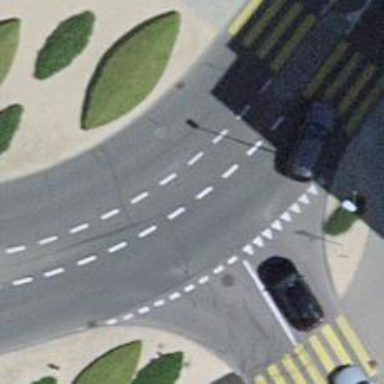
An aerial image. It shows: Secondary road with asphalt surface.